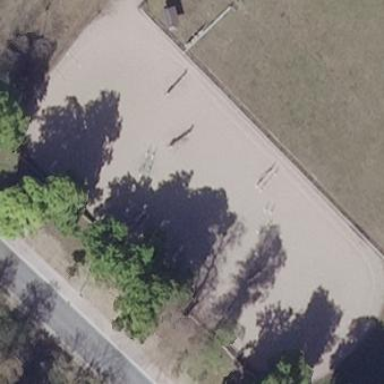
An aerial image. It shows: Equestrian pitch for leisure land activities.